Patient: sex M, age 26
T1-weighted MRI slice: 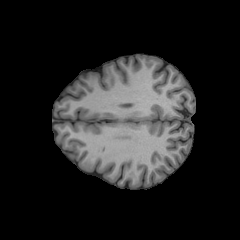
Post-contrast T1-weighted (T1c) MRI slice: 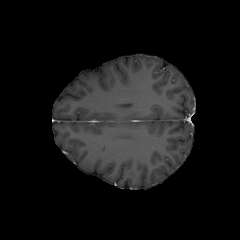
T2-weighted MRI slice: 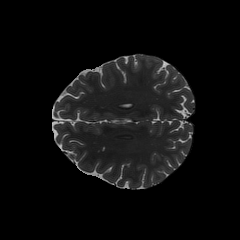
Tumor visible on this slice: no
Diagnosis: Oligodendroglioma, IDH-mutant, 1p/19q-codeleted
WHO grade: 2